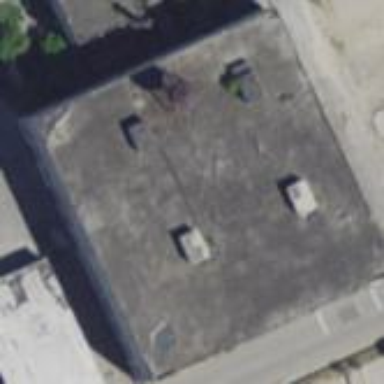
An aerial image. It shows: Industrial building.